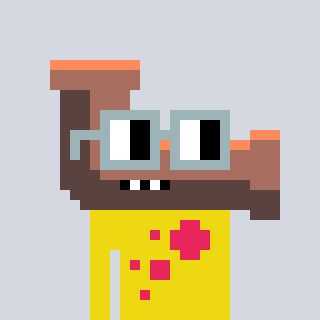
a pixel art character with square dark gray glasses, a pipe-shaped head and a yellow-colored body on a cool background